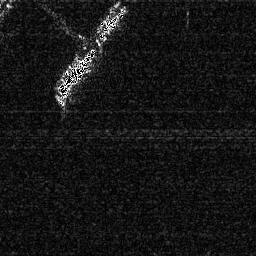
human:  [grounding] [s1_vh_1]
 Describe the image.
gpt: In the satellite image, there is  <ref>1 large ship </ref> <box>[[21, 17, 36, 36, 0]]</box> located at top left,  <ref>1 medium ship </ref> <box>[[36, 1, 50, 16, 0]]</box> located at top.